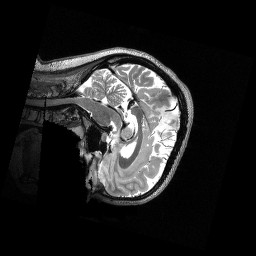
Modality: T2w
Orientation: sagittal
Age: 24
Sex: female
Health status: healthy
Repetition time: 3.2 s
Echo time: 0.563 s